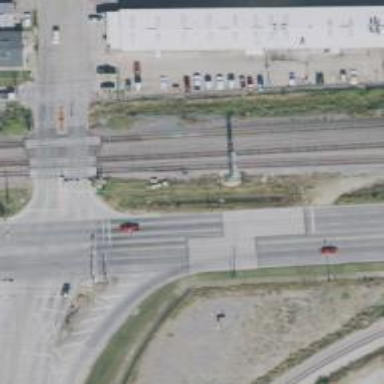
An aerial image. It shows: Railway signal.